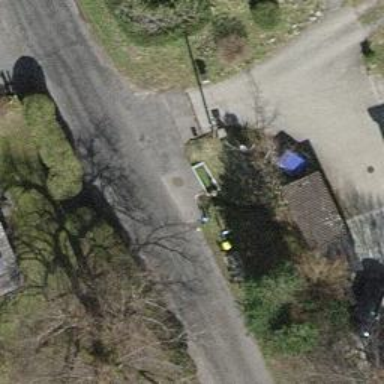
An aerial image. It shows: Post box.